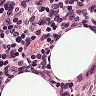
Metastatic tissue present: no